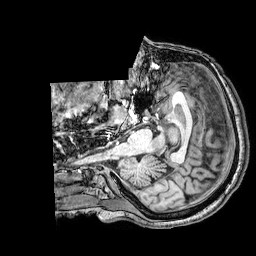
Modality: T1w
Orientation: axial
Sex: female
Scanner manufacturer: philips
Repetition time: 0.008179 s
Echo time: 0.00378 s